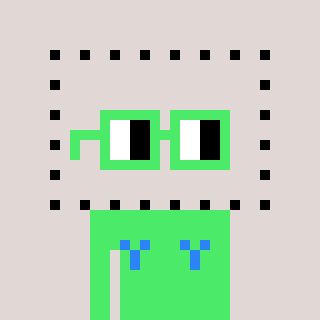
a pixel art character with square light green glasses, a void-shaped head and a teal-colored body on a warm background